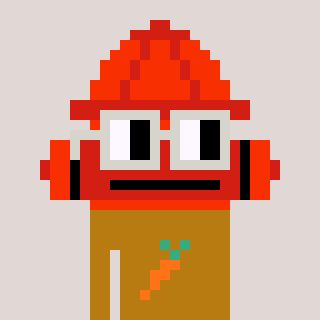
a pixel art character with square light gray glasses, a fire hydrant-shaped head and a gold-colored body on a warm background